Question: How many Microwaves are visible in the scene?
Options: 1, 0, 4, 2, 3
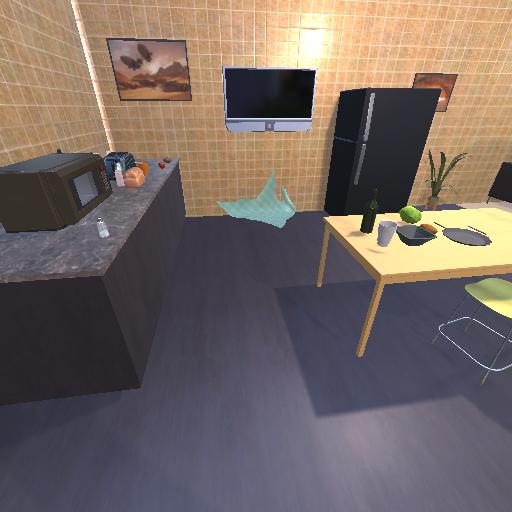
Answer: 1